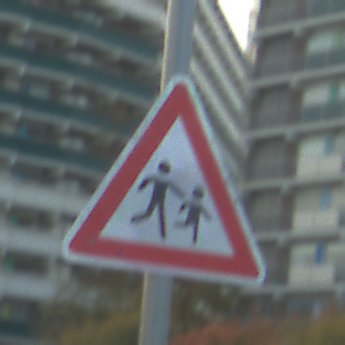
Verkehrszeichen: KinderLinks
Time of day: MorningAfternoon
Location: Outdoor (Urban)
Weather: PartlyCloudy
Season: NotSpecified
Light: Natural